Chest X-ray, PA view. Patient: 48 years old, sex F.
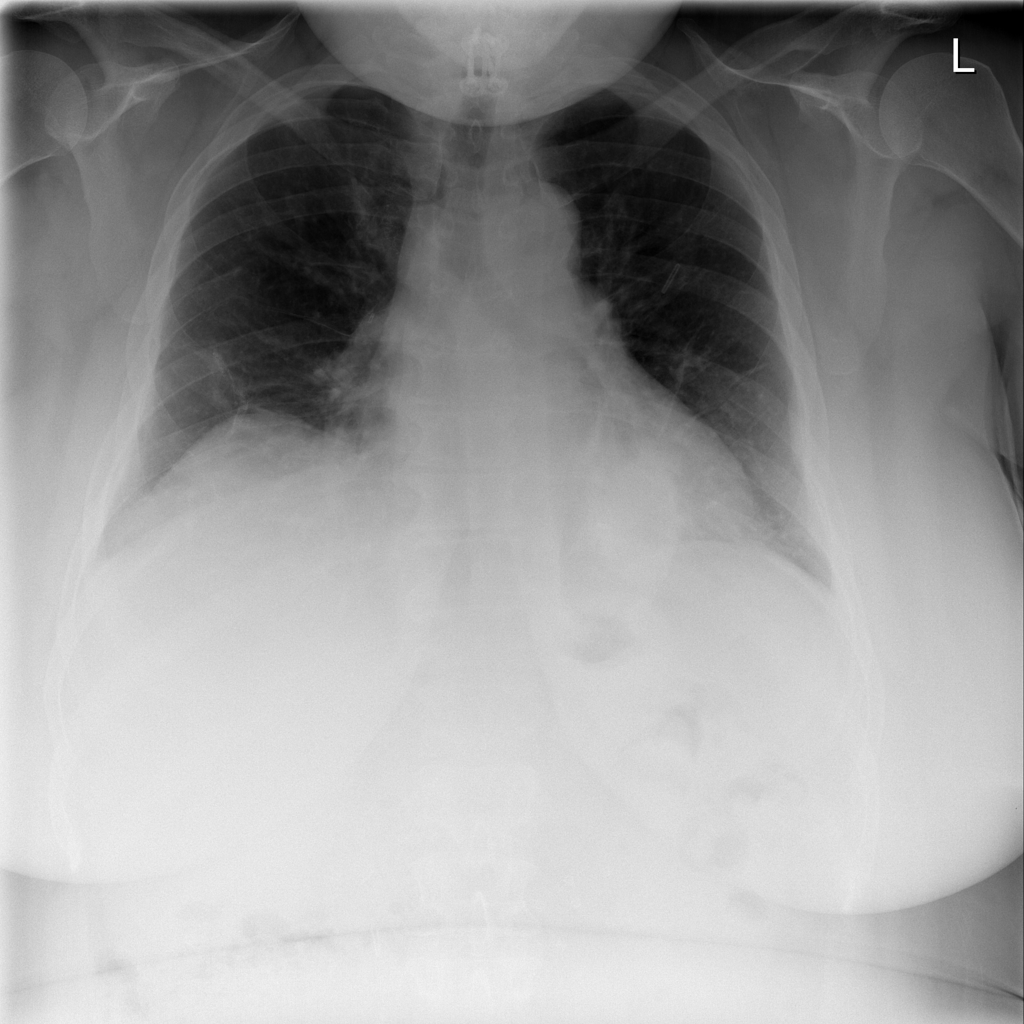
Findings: No Finding